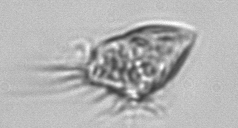
Label: Strombidium_morphotype1